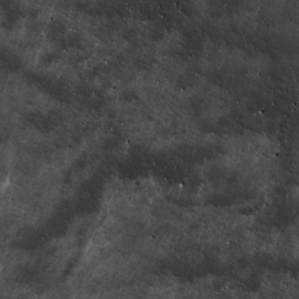
Label: non_frost